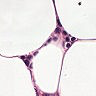
Metastatic tissue present: no